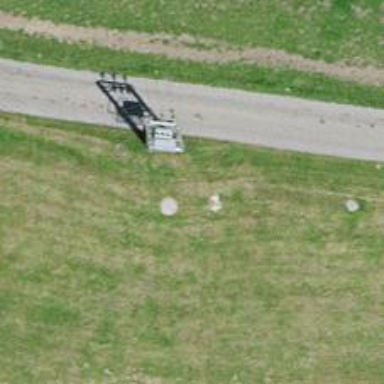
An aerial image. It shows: Distribution transformer attached to power pole.